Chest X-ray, PA view. Patient: 54 years old, sex M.
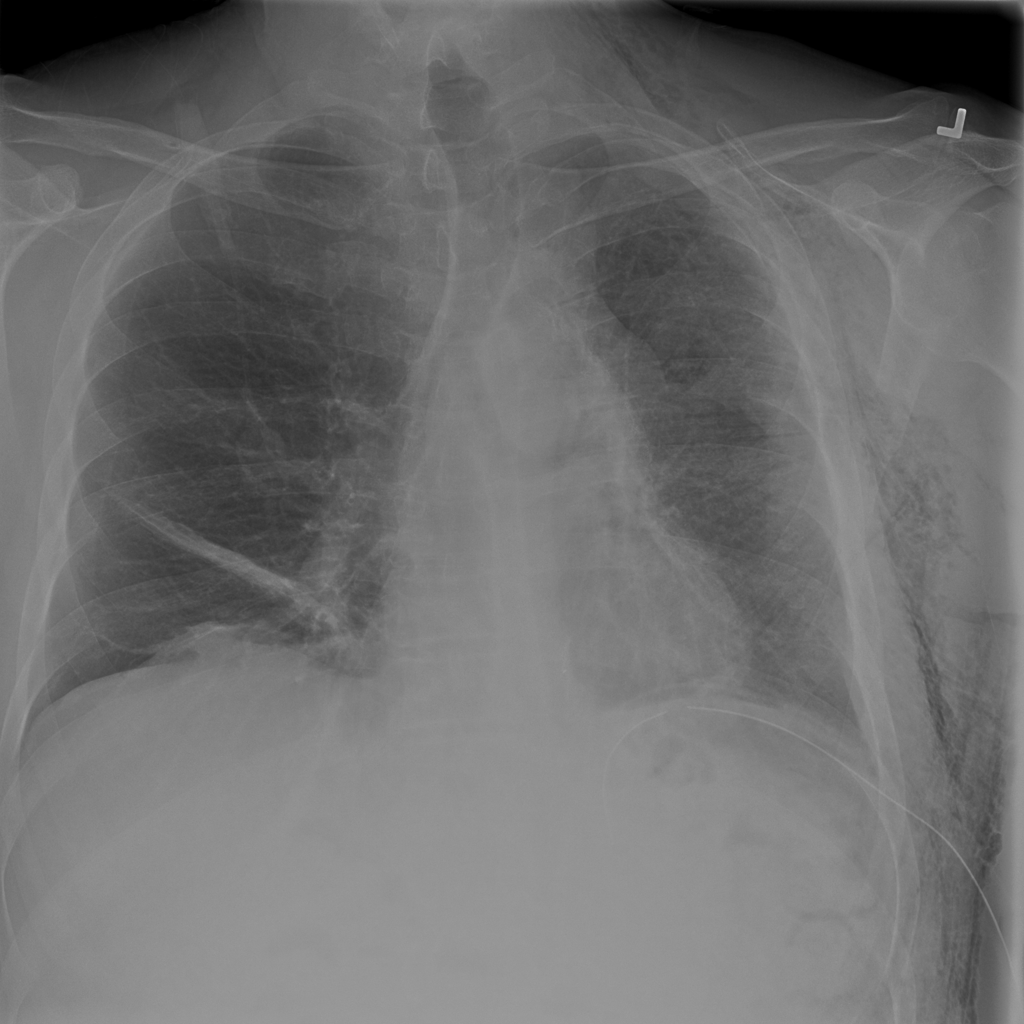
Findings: Atelectasis, Emphysema, Pneumothorax